Aerial crown-view tile of a tropical tree (Barro Colorado Island, Panama), acquired 20240813:
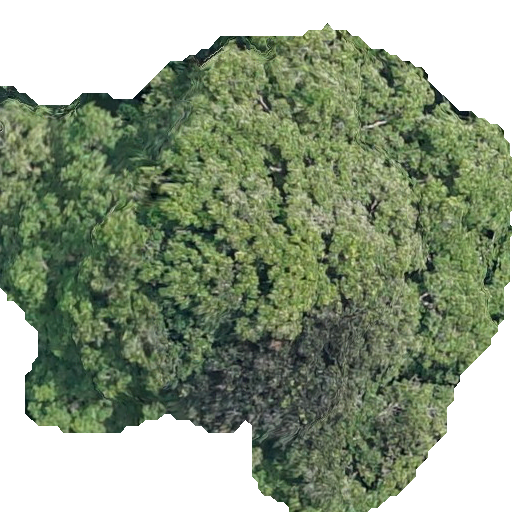
Species: Prioria copaifera
GBIF accepted scientific name: Prioria copaifera
Crown area: 284.969 m²